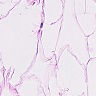
Metastatic tissue present: no